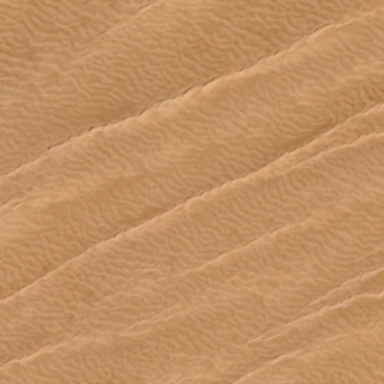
Some ripples are in a piece of desert .